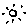
Label: sun